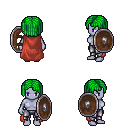
a pixel art fantasy rpg character, female body template, dark elf, purple skin, maroon cape, metal pants, green pageboy hairstyle, shield, four views (front, back, left, right), 2x2 character sprite sheet, small pixel art, hard edges, no anti-aliasing